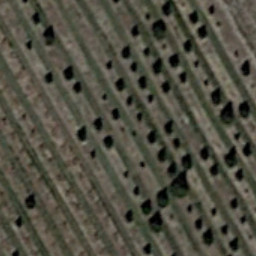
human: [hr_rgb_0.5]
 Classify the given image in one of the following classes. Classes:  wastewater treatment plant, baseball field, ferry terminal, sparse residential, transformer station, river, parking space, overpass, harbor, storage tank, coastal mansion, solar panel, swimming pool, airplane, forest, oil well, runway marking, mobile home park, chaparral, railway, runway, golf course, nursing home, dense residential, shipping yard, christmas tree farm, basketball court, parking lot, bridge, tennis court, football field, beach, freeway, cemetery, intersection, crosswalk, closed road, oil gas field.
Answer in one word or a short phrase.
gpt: christmas tree farm